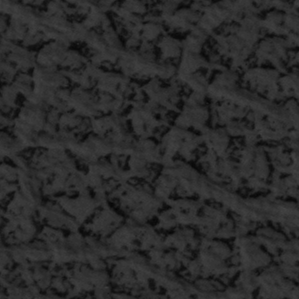
Label: frost